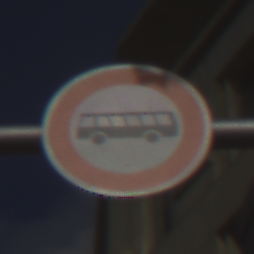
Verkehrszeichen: VerbotKraftomnibusse
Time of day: MorningAfternoon
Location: Outdoor (Urban)
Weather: PartlyCloudy
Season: NotSpecified
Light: Natural